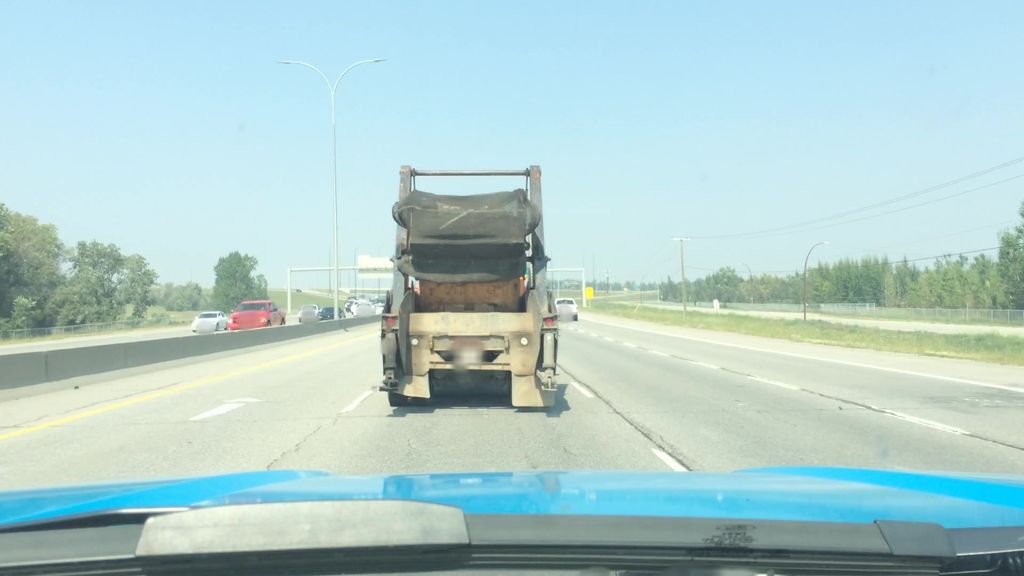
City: calgary